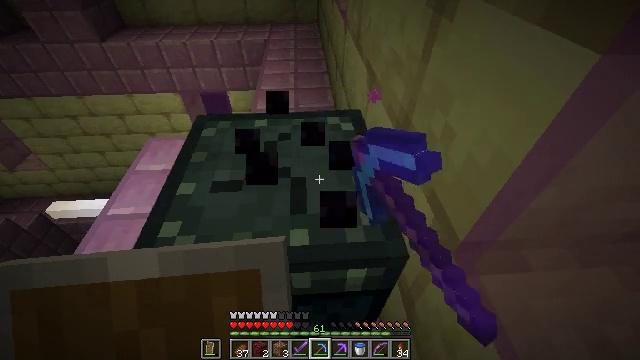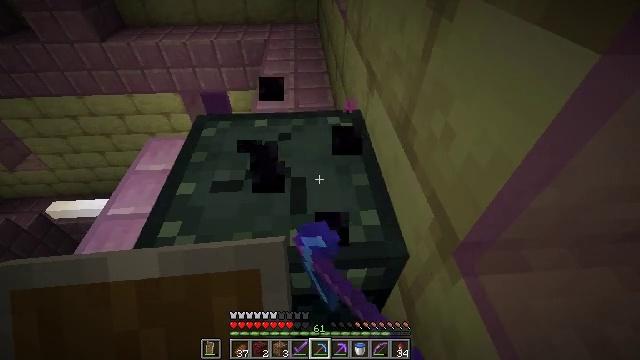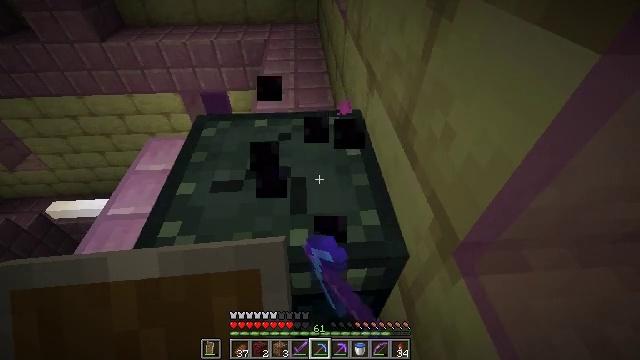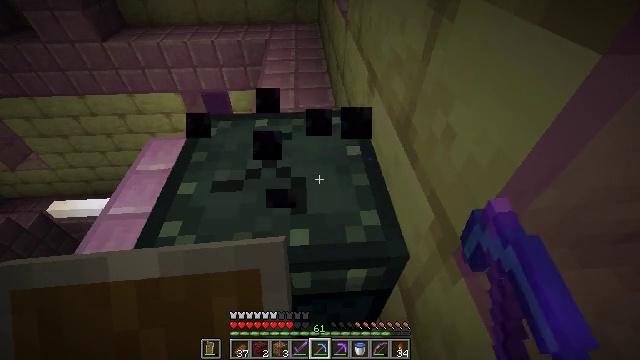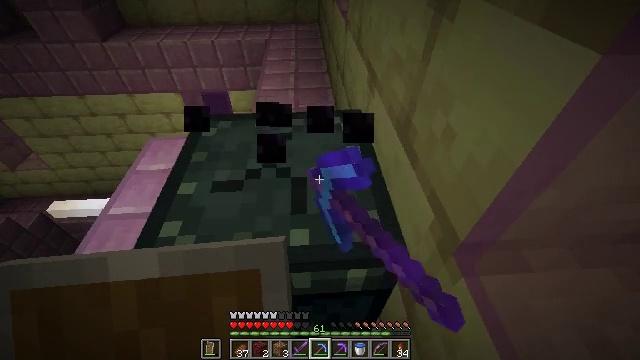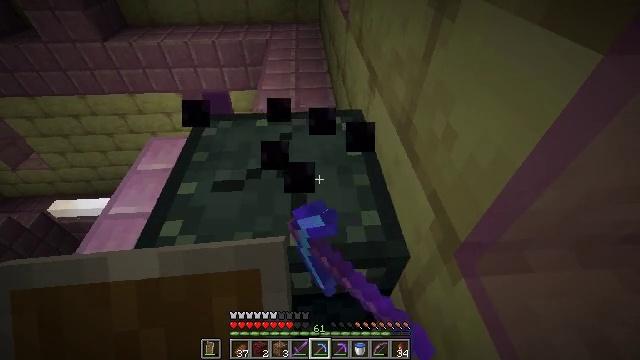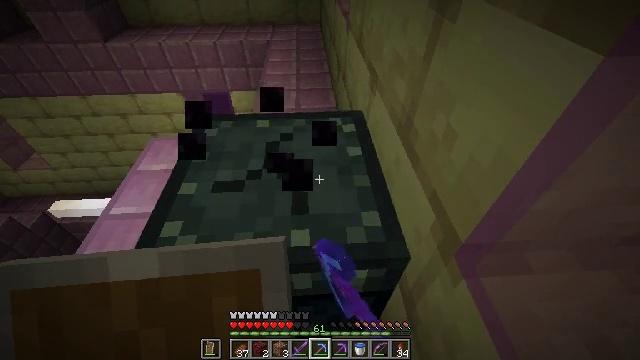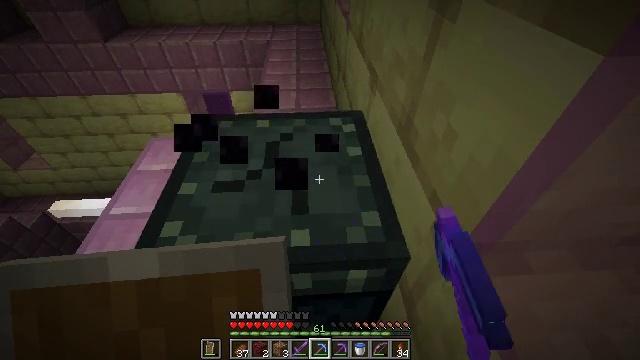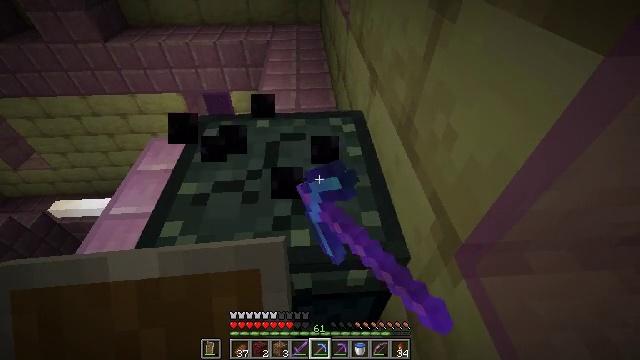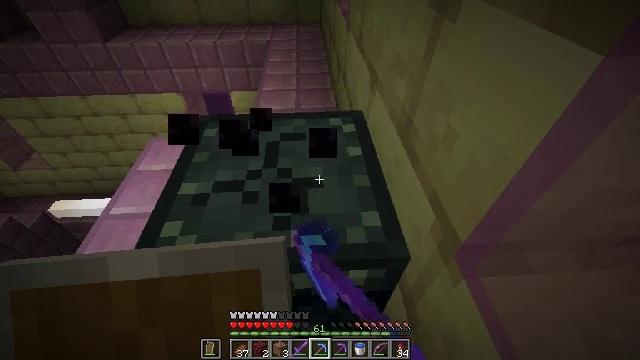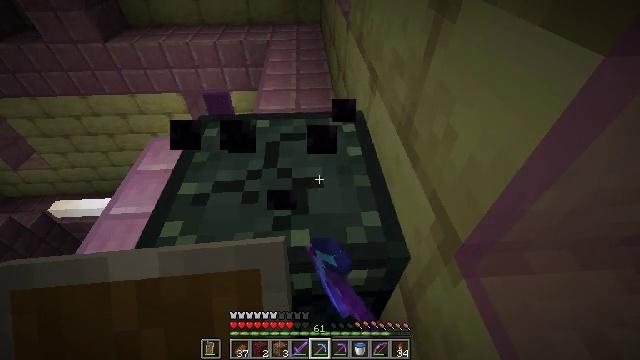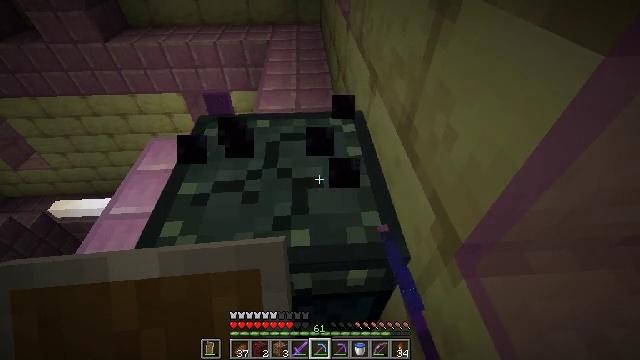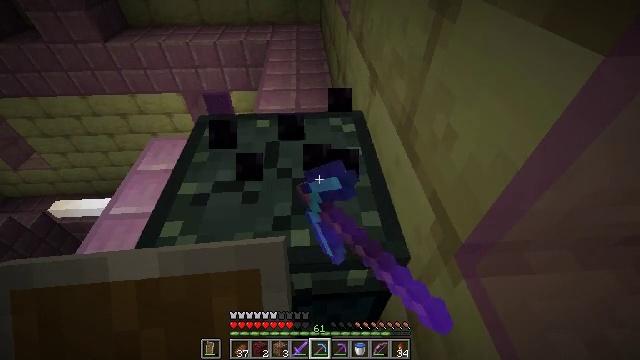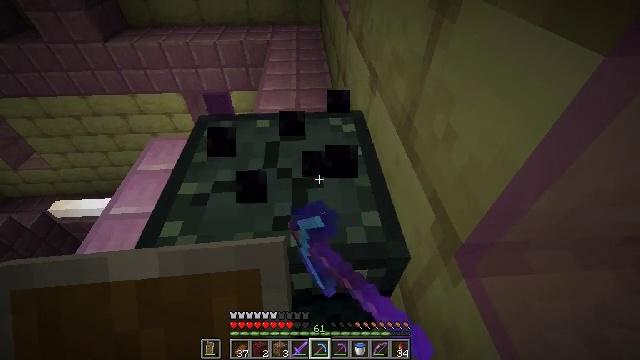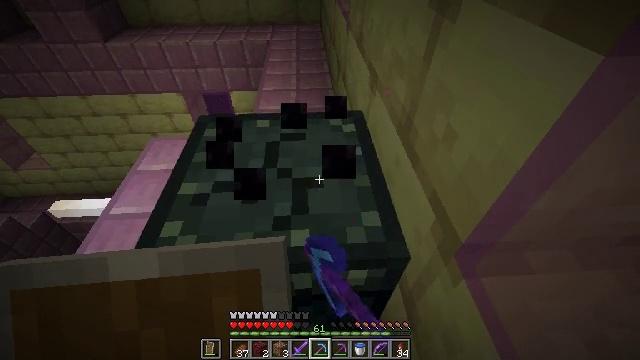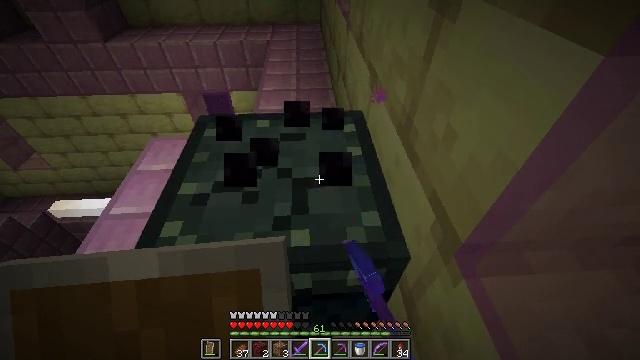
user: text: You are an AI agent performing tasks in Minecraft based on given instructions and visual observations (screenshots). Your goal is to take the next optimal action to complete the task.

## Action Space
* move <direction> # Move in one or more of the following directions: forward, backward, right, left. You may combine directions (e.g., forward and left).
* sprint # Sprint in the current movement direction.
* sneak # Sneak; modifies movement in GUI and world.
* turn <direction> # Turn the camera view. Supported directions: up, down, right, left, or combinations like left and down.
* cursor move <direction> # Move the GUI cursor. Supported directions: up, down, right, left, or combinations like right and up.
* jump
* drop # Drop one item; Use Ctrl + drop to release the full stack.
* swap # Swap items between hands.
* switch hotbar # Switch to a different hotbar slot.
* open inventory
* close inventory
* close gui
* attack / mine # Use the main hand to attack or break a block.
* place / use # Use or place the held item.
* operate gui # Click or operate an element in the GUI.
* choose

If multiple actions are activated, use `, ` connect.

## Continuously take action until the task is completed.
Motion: motion action
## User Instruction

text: Attack the ender chest to collect it.
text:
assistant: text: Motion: attack / mine
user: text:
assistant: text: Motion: attack / mine
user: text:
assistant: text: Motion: attack / mine
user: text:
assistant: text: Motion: attack / mine
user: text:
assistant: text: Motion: attack / mine
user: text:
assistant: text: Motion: attack / mine
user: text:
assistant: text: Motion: attack / mine
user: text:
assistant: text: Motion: attack / mine
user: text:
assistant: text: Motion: attack / mine
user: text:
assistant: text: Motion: attack / mine
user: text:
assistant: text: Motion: attack / mine
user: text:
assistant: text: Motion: attack / mine
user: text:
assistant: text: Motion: attack / mine
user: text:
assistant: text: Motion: attack / mine
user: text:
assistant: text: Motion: attack / mine
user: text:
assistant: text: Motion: attack / mine
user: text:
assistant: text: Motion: attack / mine
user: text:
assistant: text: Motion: attack / mine
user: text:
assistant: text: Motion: attack / mine
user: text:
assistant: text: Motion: attack / mine
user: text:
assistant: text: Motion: attack / mine
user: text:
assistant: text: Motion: attack / mine
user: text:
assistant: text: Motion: attack / mine
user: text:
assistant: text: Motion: attack / mine
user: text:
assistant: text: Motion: attack / mine
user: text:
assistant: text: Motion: attack / mine
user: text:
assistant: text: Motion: attack / mine
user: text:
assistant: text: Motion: attack / mine
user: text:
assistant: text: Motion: turn left, attack / mine
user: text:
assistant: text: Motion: attack / mine